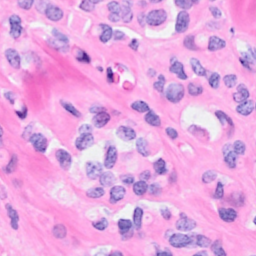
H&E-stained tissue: Breast